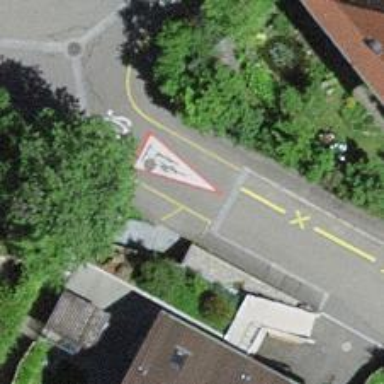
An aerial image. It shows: Footway with stone surface.